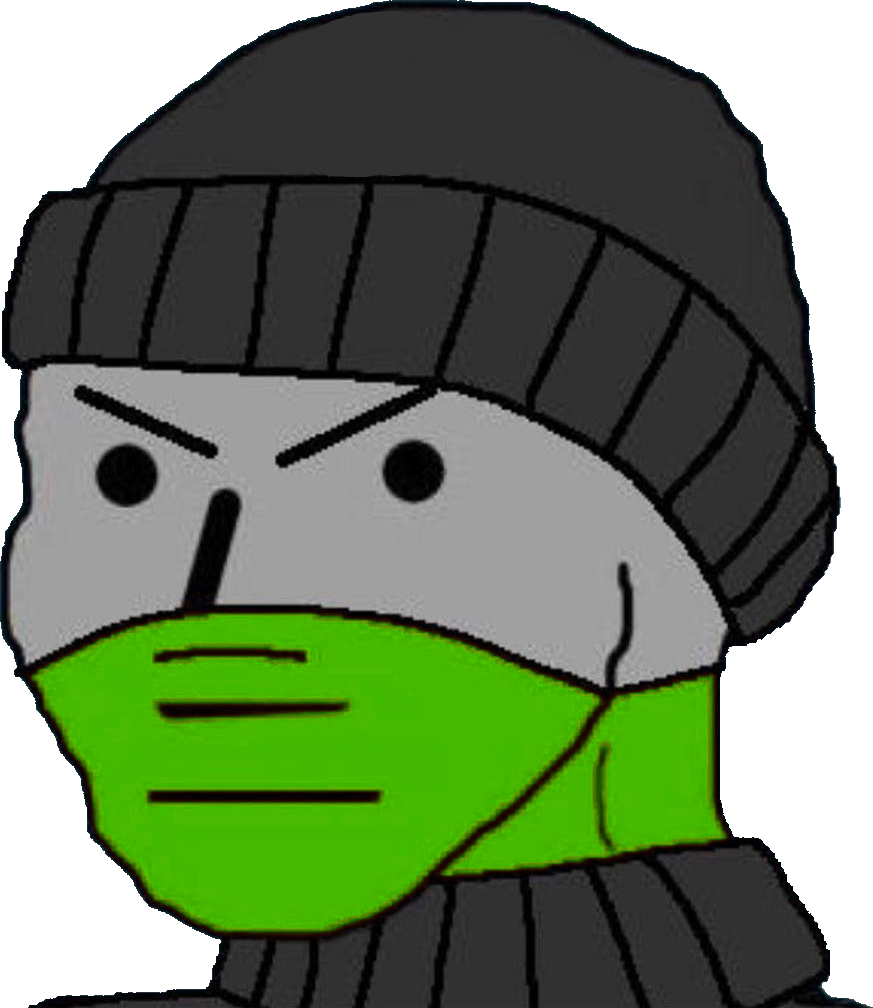
Label: 5_NPC